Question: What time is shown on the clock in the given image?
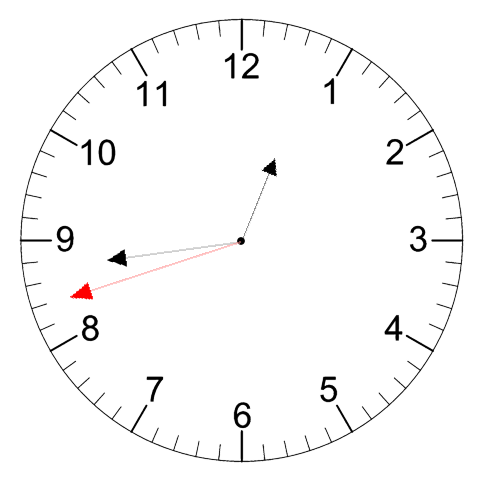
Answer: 12:43:42